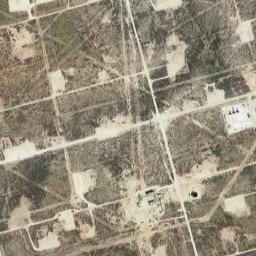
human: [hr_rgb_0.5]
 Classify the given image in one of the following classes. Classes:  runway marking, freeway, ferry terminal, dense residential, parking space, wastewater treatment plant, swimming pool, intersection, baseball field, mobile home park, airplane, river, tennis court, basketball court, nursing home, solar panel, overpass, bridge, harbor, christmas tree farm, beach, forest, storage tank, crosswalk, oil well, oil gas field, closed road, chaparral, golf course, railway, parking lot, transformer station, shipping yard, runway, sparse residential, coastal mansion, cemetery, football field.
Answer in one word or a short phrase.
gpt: oil gas field